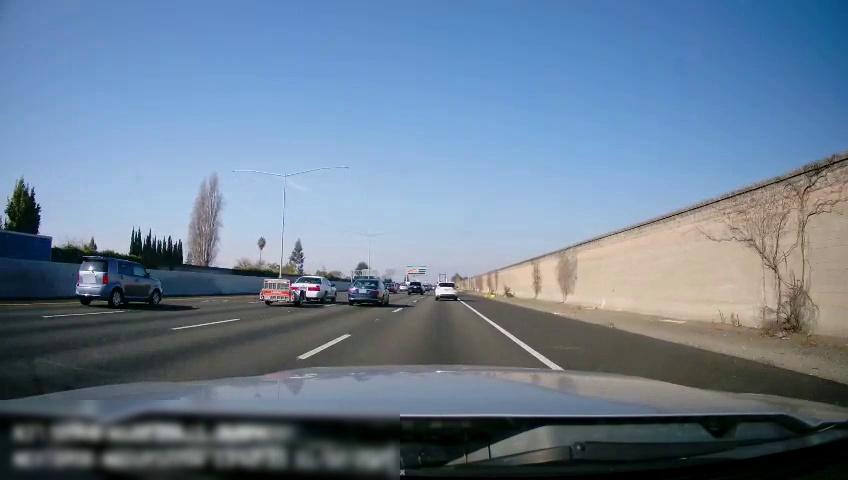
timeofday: Day
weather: Sunny
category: Drivable Space
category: Vehicles | Car
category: Vehicles | SUV
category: Vehicles | Car
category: Vehicles | SUV
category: Vehicles | Car
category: Vehicles | Truck
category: Vehicles | Car
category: Lanes | Current Lane
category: Lanes | Current Lane
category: Lanes | Alternate Lane
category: Lanes | Alternate Lane
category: Lanes | Alternate Lane
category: Traffic | Signs